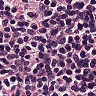
Metastatic tissue present: no